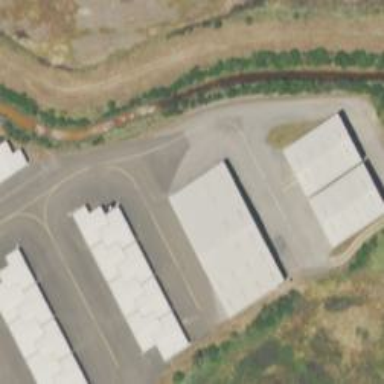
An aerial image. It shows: Transportation building.